Question: I have a 'UIViewController' that looks similar to this.

On the left side is a 'TableViewController' with cells and on the right side is a 'UIWebView'. Upon clicking the cell I would like to load a unique URL depending on which cell was clicked.
For some reason when I click the cell, a request is never sent to the 'UIWebView' to load the url. Both the 'UIWebView' and the 'UITableViewDelegate' are in the same 'UIViewController'.
Here is my sample code:
'''
- (void)tableView:(UITableView *)aTableView didSelectRowAtIndexPath:(NSIndexPath *)indexPath
{
NSMutableURLRequest *request;
if (indexPath.row == 0) {
request = [NSURLRequest requestWithURL:[NSURL URLWithString:@"http://www.google.com"]];
}
else if (indexPath.row == 1) {
request = [NSURLRequest requestWithURL:[NSURL URLWithString:@"http://www.yahoo.com/"]];
}
[webView loadRequest:request];
}
'''
Why does this not work? Both the 'UIWebView' and the 'UITableView' are 'IBOutlets' in the 'viewController'. The click is getting recognized and this 'webView' load request works when put in the 'viewDidLoad' function but when the same code is used on click nothing happens.
I am using this github api if it helps you <URL>
Thanks for the help,
Mike
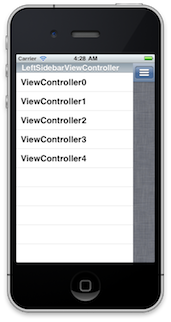
Answer: The problem was I was trying to make the UIWebView load the request in a controller which was not the delegate (in this case the side view). Instead, I set the UIWebView as a property in the side view and had the uiWebViewController.webView.loadRequest:request and it worked.
Thanks for everyones suggestions.